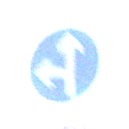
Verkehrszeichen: VorgeschriebeneFahrtrichtungGeradeausOderLinks
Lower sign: BesondereFahrzeugeUndTransportgueter7
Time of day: MorningAfternoon
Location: Outdoor (RoadRail)
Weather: PartlyCloudy
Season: NotSpecified
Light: Natural